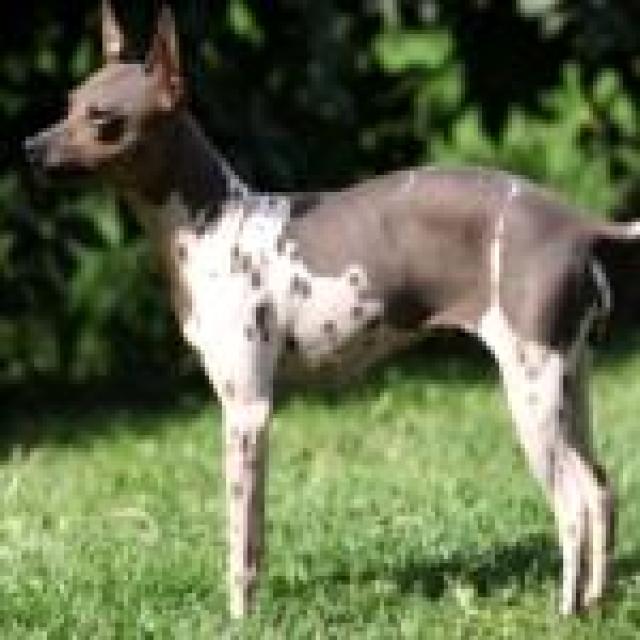
Healthy canine skin — no visible lesions, inflammation, or abnormalities. The skin and coat appear normal.